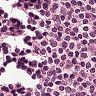
Metastatic tissue present: no